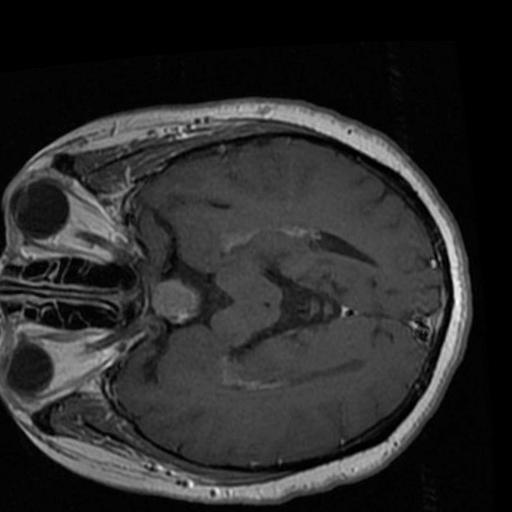
Label: brain_tumor